Question: What do time and latency mean in the context of the webkit inspector?

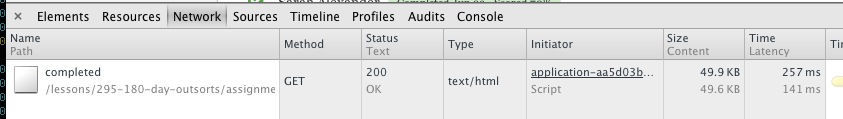
Answer: > Time is total duration, from the start of the request to the receipt
of the final byte in the response. Latency is the time to load the
first byte in the response.
<URL>